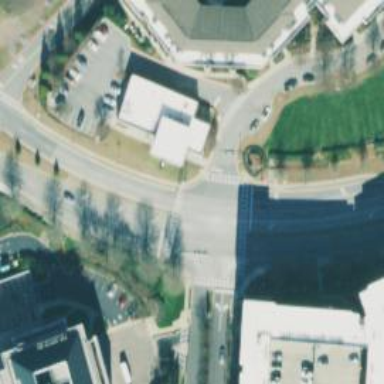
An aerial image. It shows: Marked crossing on footway.